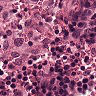
Metastatic tissue present: no